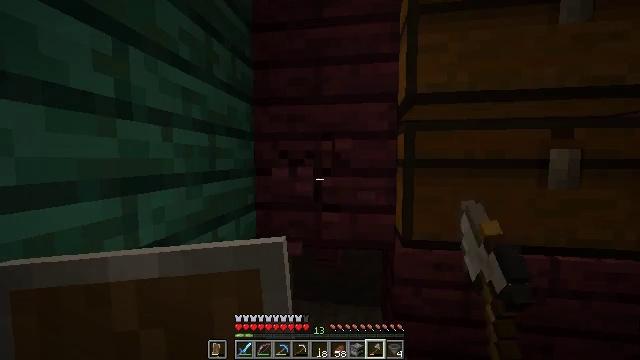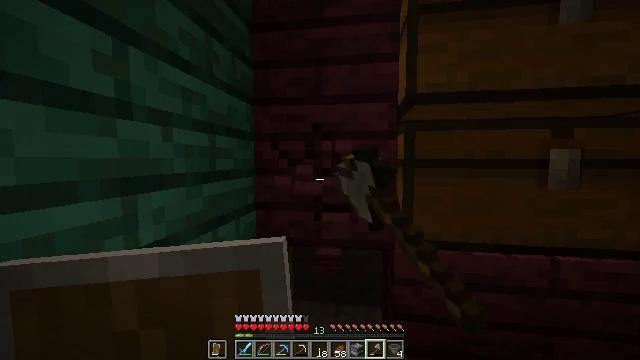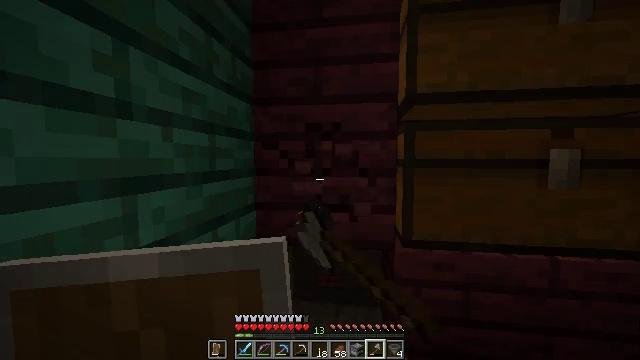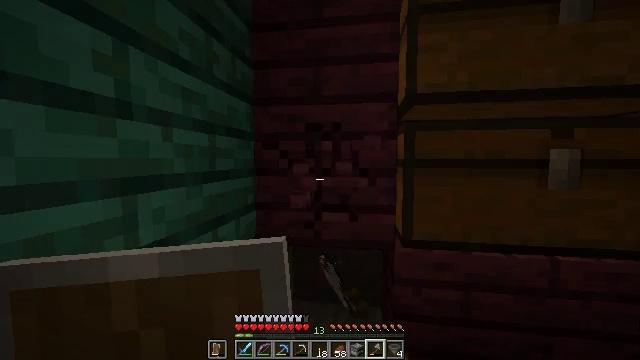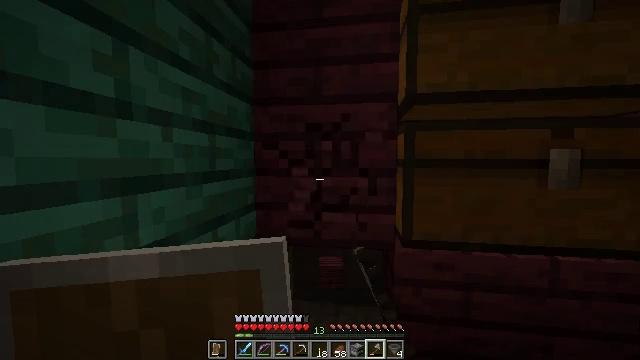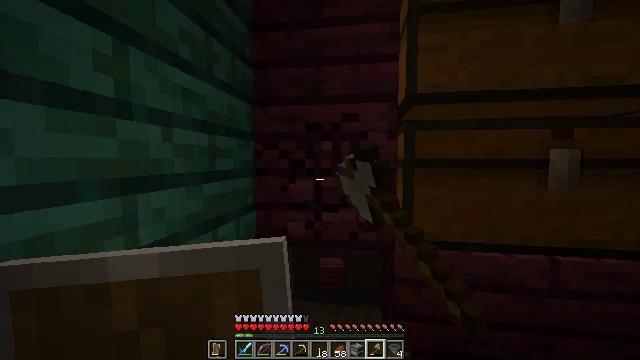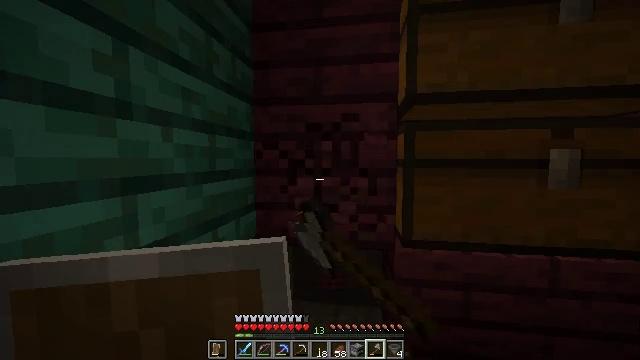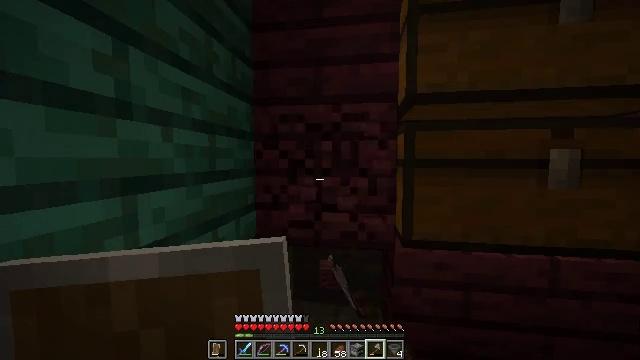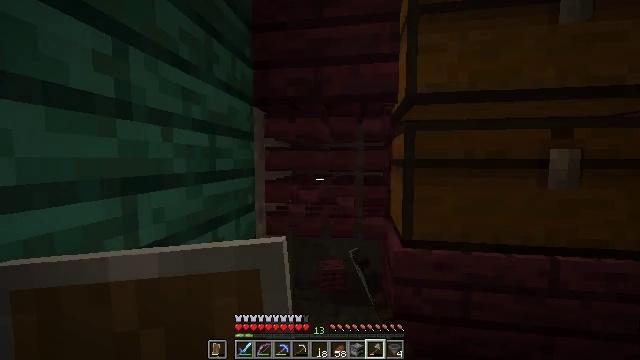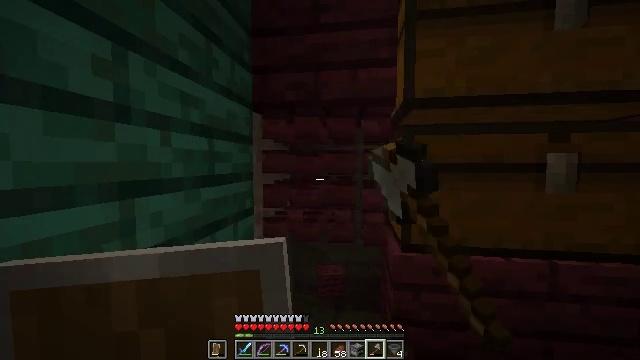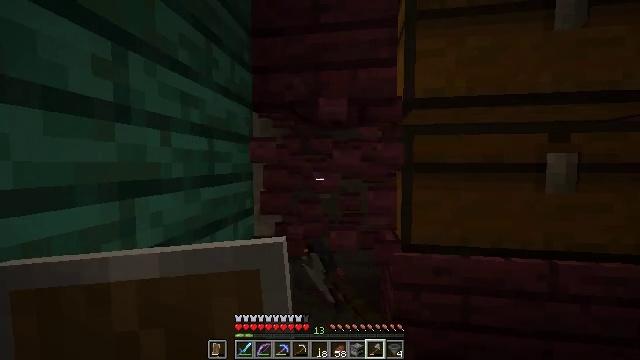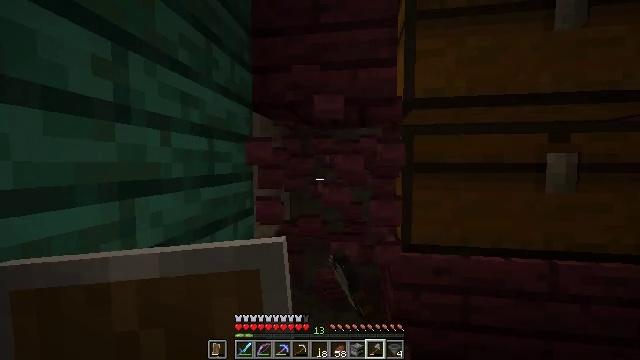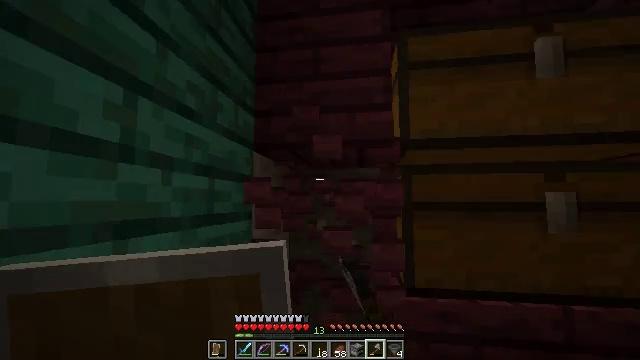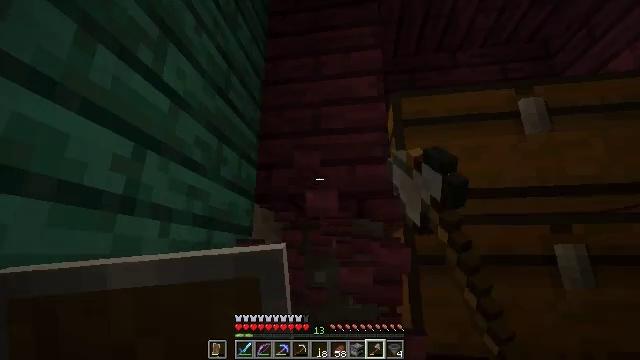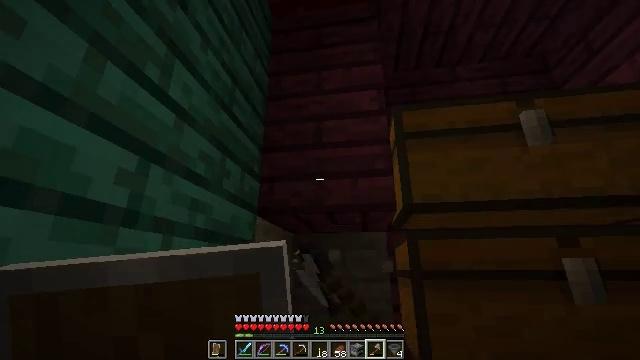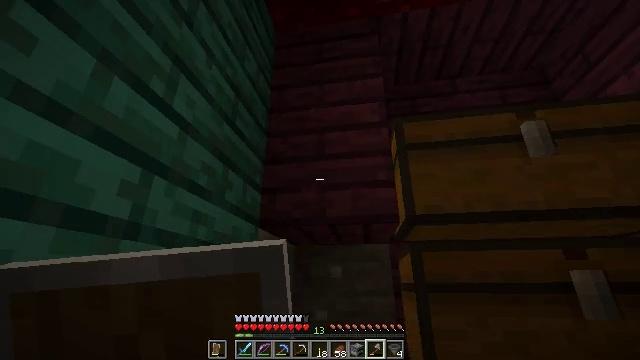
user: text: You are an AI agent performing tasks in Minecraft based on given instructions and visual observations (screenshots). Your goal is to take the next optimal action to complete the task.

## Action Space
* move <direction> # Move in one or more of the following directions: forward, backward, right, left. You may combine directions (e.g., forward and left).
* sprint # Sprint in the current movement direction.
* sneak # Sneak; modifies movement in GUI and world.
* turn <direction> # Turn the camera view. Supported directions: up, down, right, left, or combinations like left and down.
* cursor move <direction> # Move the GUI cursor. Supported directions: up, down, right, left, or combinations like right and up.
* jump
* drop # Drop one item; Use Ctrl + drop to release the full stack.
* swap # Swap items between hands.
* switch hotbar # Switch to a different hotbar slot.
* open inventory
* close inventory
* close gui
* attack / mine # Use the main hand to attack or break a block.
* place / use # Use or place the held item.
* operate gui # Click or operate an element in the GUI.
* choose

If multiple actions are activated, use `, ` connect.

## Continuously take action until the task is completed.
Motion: motion action
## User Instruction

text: Gather crimson planks for building.
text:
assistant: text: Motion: attack / mine
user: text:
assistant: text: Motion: attack / mine
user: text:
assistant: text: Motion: attack / mine
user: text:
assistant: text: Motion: attack / mine
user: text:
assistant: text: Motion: attack / mine
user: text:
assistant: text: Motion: attack / mine
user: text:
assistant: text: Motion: attack / mine
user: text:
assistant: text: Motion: attack / mine
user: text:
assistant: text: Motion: attack / mine
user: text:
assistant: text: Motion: attack / mine
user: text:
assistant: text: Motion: attack / mine
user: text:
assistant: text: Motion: turn up, attack / mine
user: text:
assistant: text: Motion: turn up, attack / mine
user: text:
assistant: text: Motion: turn up, attack / mine
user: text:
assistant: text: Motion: turn up, attack / mine
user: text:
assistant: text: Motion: attack / mine
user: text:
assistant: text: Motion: attack / mine
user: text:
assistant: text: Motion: attack / mine
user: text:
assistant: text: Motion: attack / mine
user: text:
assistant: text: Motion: attack / mine
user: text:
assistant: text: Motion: attack / mine
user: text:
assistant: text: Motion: attack / mine
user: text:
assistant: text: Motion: attack / mine
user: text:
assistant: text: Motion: attack / mine
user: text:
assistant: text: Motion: attack / mine
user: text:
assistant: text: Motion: attack / mine
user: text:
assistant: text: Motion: attack / mine
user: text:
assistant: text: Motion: attack / mine
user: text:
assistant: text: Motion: attack / mine
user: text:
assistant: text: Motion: attack / mine